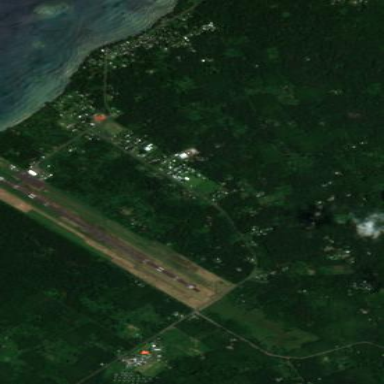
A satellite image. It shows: Area designated as runway within airport.